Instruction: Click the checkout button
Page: cart
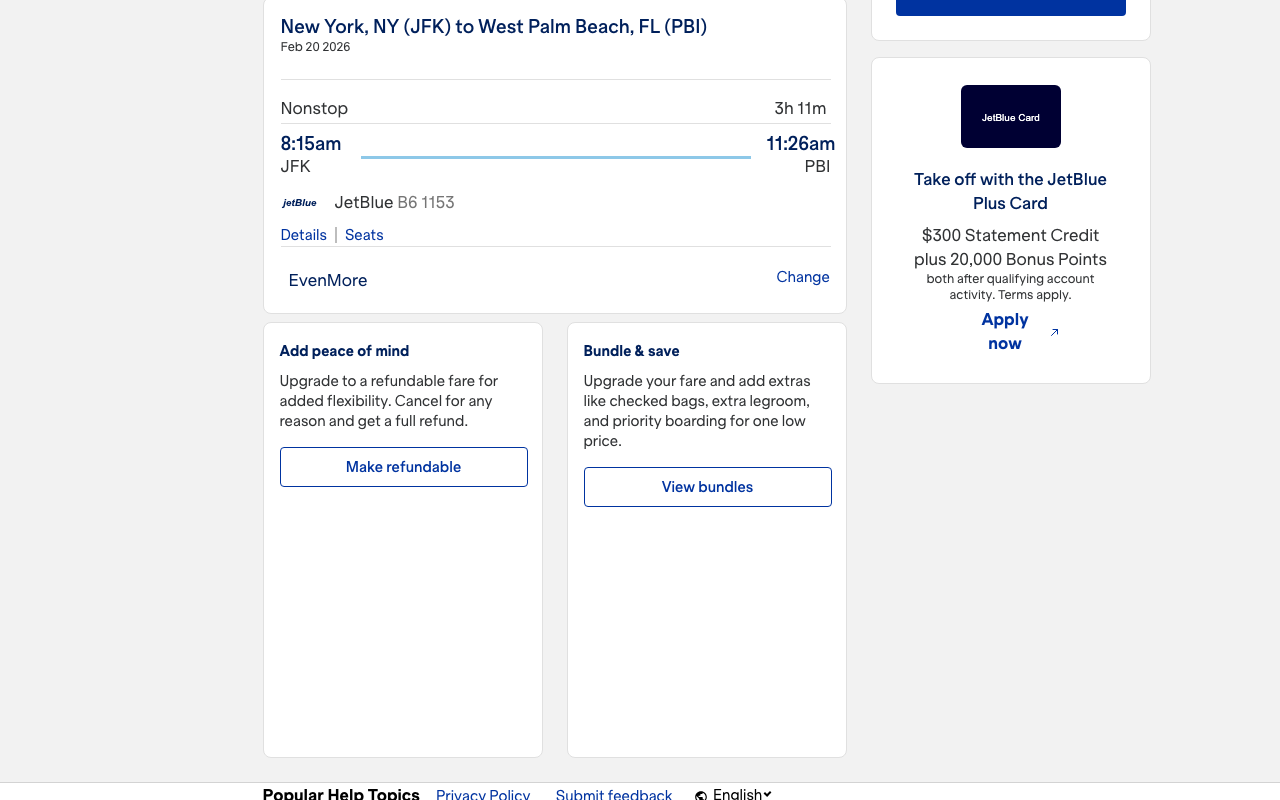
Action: click